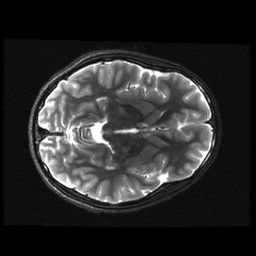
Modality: T2w
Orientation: axial
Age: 12
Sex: female
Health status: ill
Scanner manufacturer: ge
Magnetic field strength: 3 T
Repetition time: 7.5 s
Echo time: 0.1007 s